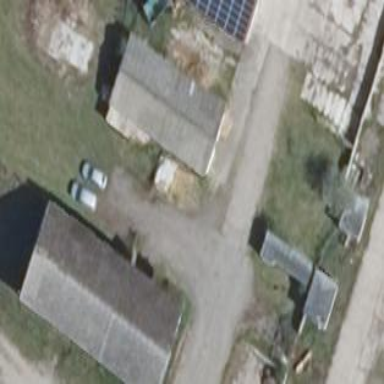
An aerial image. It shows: Gabled roof of grey-colored farm auxiliary building with its roof oriented along the structure.